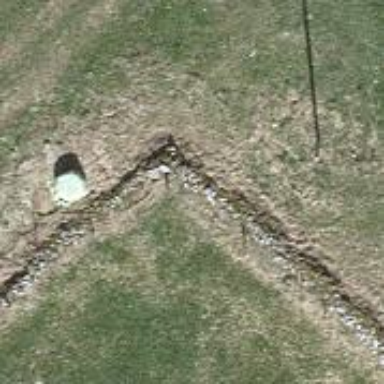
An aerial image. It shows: Wall made of dry stone.